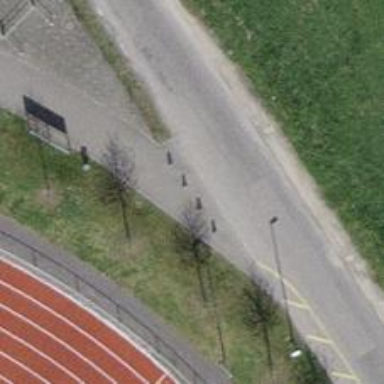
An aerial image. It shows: Bollard barrier.